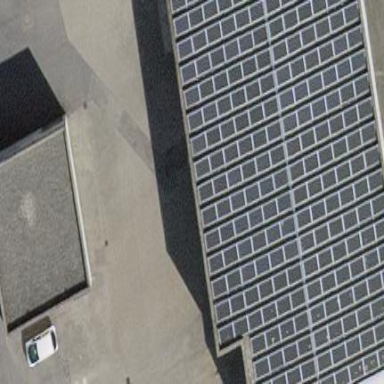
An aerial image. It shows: Solar power generator using photovoltaic method with solar photovoltaic panel types.